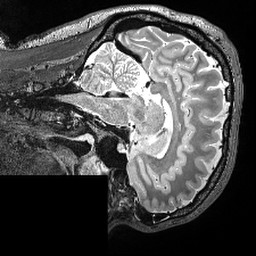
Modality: T2w
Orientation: sagittal
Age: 24
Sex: male